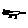
Label: cat